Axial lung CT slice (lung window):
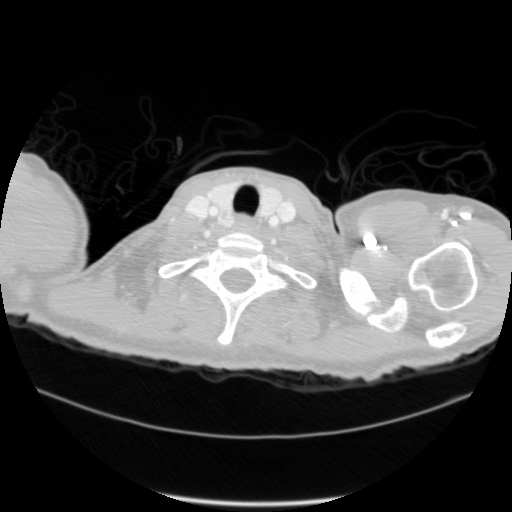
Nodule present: no